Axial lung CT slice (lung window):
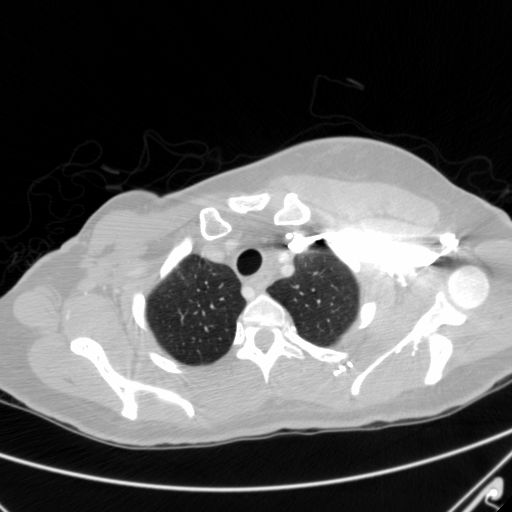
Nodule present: no